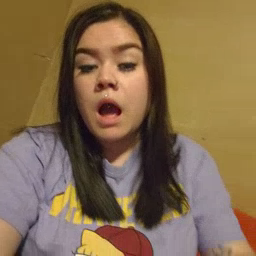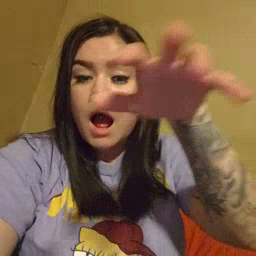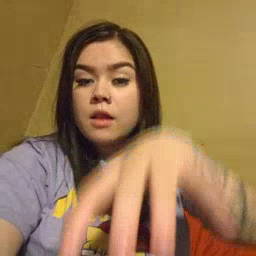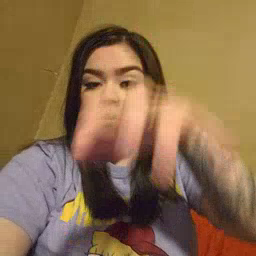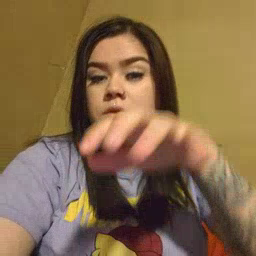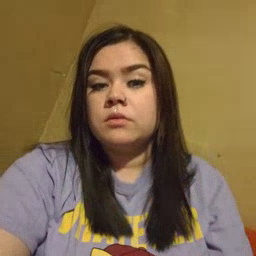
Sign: alligator